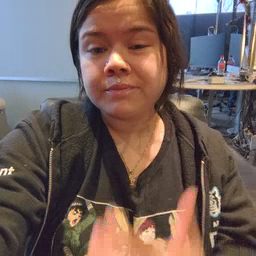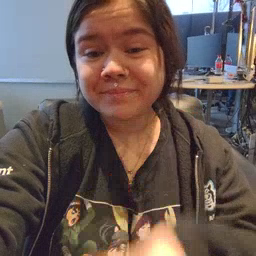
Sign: hot